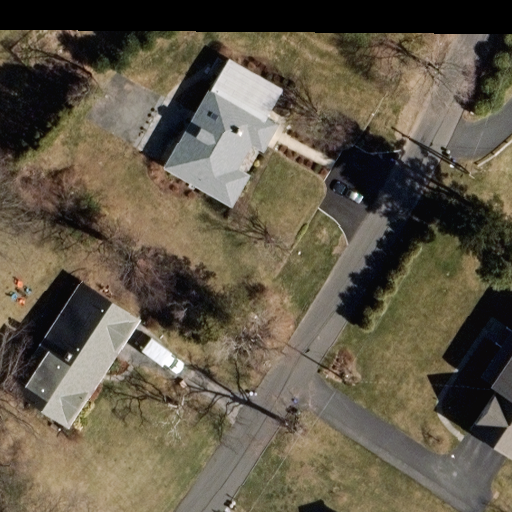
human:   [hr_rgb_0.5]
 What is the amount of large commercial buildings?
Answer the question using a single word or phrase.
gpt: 0

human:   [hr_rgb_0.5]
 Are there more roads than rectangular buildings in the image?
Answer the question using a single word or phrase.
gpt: yes

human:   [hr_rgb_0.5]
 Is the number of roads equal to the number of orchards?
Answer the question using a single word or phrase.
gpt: no

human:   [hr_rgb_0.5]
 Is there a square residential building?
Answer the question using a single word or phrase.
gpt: no

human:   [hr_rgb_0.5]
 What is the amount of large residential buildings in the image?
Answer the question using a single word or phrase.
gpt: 0

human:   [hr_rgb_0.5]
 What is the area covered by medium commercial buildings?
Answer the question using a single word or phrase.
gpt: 0m2

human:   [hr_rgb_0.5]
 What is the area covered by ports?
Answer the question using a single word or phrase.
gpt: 0m2

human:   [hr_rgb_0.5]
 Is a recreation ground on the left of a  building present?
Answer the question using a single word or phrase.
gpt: no

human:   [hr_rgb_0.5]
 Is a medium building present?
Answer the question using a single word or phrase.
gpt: yes

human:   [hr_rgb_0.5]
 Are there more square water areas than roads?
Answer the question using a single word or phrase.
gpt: no

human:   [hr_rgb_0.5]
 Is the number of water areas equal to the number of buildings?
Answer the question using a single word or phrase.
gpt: no

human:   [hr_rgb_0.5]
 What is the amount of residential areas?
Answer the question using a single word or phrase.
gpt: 0

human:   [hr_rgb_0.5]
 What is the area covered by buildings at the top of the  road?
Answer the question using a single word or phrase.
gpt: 428m2

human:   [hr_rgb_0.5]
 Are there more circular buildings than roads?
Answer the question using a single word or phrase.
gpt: no

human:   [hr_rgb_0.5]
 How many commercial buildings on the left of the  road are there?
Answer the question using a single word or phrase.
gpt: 0

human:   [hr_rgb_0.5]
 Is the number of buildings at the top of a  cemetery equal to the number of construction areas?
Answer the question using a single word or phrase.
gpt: yes

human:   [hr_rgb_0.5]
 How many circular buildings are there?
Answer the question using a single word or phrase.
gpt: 0

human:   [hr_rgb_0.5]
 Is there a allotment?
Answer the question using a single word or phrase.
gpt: no

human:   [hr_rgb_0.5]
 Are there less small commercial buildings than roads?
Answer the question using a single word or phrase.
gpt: yes

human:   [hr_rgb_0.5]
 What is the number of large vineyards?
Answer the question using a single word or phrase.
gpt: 0

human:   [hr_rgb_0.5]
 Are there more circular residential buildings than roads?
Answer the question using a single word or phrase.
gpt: no

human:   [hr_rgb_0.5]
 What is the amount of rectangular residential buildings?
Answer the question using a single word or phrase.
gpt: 0

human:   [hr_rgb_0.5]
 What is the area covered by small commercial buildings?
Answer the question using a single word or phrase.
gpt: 0m2

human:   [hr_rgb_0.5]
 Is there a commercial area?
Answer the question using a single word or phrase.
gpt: no

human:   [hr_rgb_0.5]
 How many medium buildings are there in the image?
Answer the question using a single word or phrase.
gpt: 3

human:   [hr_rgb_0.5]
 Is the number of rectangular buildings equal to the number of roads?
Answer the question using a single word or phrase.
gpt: no

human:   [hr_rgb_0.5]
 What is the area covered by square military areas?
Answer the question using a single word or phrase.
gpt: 0m2

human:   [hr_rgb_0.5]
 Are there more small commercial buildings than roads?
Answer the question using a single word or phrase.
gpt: no

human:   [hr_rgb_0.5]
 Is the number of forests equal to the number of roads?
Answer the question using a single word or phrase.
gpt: no

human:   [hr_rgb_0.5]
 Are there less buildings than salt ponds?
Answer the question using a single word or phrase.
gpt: no

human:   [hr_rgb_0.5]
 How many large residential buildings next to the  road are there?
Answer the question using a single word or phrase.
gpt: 0

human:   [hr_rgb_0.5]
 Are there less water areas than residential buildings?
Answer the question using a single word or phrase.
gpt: yes

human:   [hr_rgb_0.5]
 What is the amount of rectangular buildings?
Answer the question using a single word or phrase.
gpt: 0

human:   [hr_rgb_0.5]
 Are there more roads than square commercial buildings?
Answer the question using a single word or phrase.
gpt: yes

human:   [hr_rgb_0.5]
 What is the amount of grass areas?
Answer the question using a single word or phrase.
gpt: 0

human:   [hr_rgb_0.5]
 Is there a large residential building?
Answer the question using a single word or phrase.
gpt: no